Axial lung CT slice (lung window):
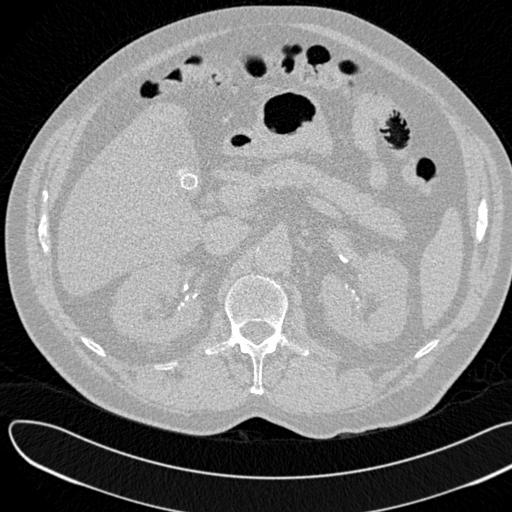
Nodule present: no